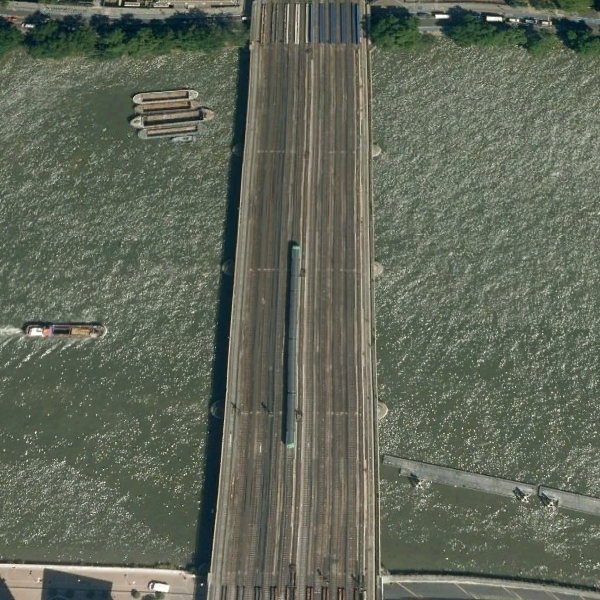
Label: Bridge